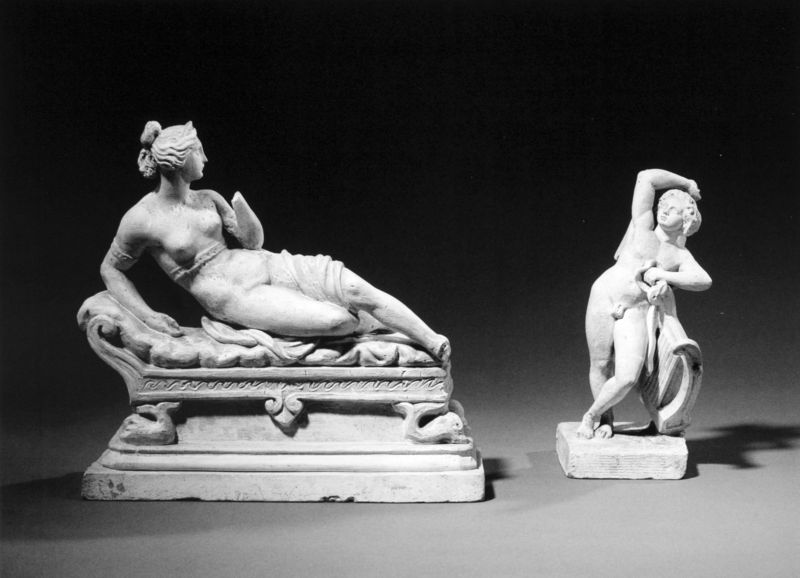
Titel: Venus und Amor
Künstler: Ludwig Schwanthaler
Standort: München
Institution: Bayerisches Nationalmuseum
Schlagwörter: akt, hand, mann, nackt, weiß, brust, busen, frau, frisur, marmor, tuch, arm, sockel, stehen, figur, haare, klassizismus, musik, skulptur, statue, brüste, liegen, modell, zwei, musikinstrument, bett, plastik, junge, geschlecht, liegend, nacktheit, penis, antike, knabe, liegende, entwurf, liege, armreif, skulpturen, hermes, harfe, lyra, kleinplastik, bozetto, fische, bube, bildhauer, kline, ligen, recamiere, recamier, old, nackt#, akt#